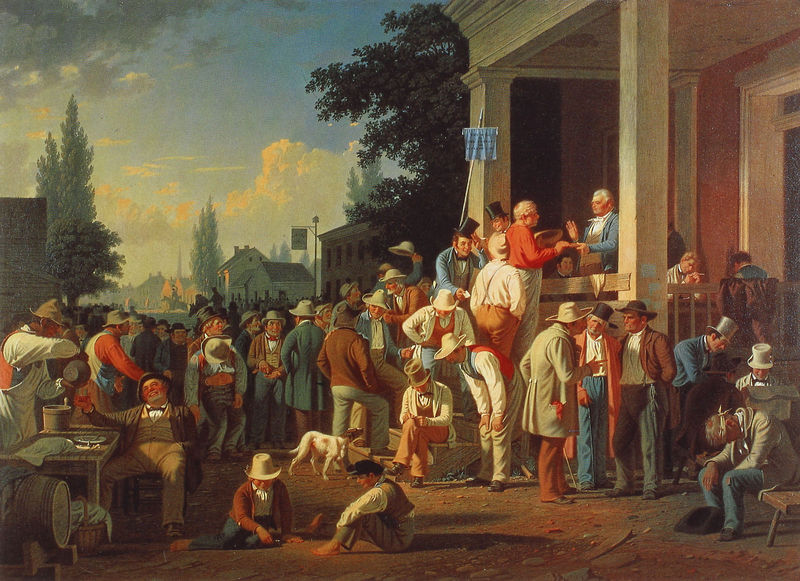
Titel: The County Election (2)
Künstler: George Caleb Bingham
Institution: St. Louis, Boatmen’s Bancshares, Inc.
Schlagwörter: baum, blau, gemälde, himmel, mann, wolken, bäume, grün, menschen, stadt, bunt, fenster, grau, hüte, männer, tisch, weiss, dach, gebäude, haus, hund, rot, zylinder, gericht, trinken, bibel, herr, öl, häuser, kirche, boden, alltag, handel, kinder, turm, fahne, rede, arbeiter, querformat, wein, spielen, realistisch, bürger, volk, fass, kaufen, scherben, gund, feierabend, besprechung, bürgermeister, kindr, vereidigung, wahl, 19. jahrhundert, 1800, maerika, washingtobn, vrsammlung, gekage